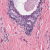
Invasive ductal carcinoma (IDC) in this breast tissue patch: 0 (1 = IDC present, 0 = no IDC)